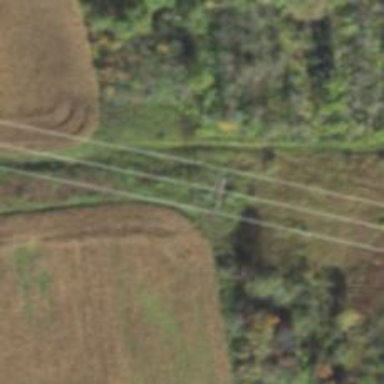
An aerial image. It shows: Power tower.